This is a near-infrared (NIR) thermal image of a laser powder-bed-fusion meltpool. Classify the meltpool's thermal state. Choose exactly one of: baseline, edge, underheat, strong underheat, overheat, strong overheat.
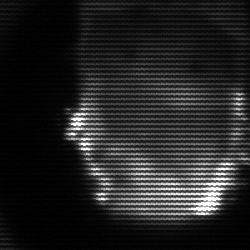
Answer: baseline